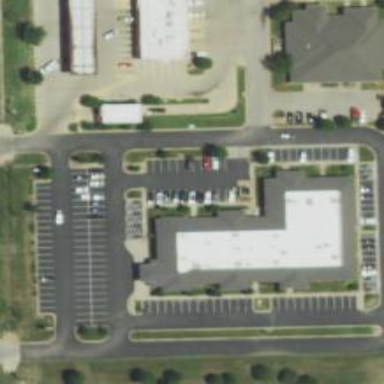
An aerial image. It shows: Healthcare clinic.